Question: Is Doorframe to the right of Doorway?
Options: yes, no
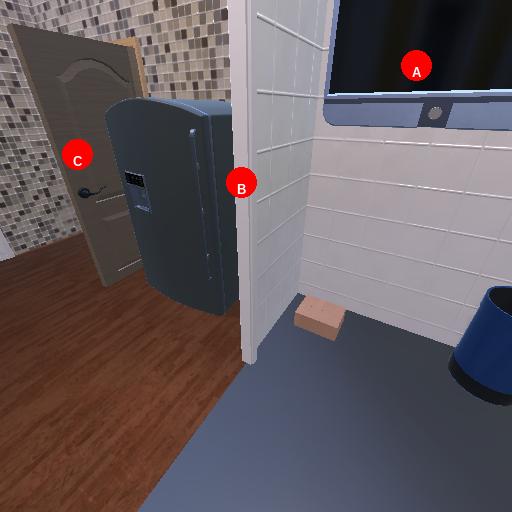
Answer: yes